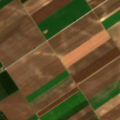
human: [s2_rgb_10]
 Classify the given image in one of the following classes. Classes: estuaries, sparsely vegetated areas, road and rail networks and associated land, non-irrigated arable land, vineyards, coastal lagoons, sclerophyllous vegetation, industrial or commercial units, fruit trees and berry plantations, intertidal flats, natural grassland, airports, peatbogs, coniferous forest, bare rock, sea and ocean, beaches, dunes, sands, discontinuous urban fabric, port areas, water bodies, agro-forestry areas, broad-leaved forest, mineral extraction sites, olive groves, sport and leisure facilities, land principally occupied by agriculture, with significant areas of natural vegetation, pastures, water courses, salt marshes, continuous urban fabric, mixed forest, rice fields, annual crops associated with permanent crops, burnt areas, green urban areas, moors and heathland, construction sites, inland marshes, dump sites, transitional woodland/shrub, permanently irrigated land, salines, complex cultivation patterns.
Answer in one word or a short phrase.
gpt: non-irrigated arable land, broad-leaved forest